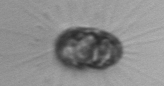
Label: Corethron_hystrix